九年级 · 画法几何学
某地出土一个明代残破圆形瓷盘，为复制该瓷盘需确定其圆心和半径，请在图中用直尺和圆规画出瓷盘的圆心(不要求写作法、证明和讨论,但要保留作图痕迹).
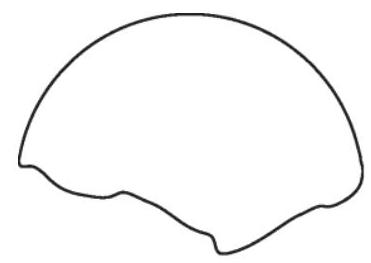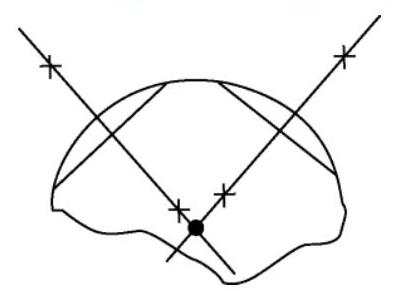
答案: 解：如答图所示.